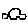
Label: car